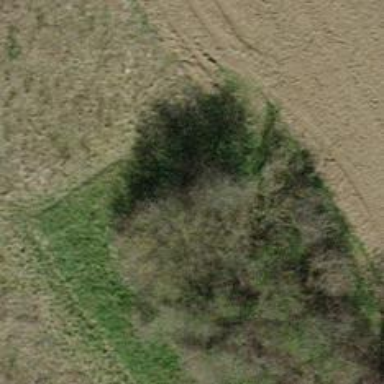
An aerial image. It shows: Beautiful tree in nature.